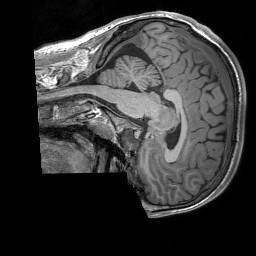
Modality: T1w
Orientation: sagittal
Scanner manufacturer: siemens
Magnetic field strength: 3 T
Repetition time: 1.76 s
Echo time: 0.0022 s